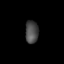
Tissue: lung
Cell type: T cells
Senescence score: 0.1841
Nuclear area (px): 288
Mean DAPI intensity: 74.281